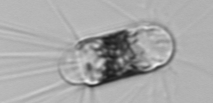
Label: Corethron_hystrix